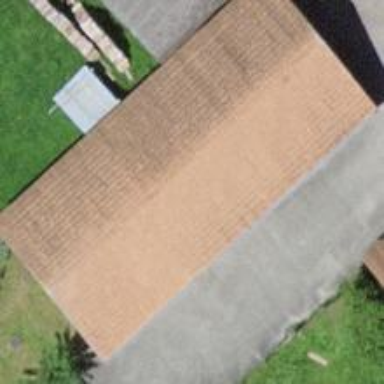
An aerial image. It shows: Barn.